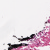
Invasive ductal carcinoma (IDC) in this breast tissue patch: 0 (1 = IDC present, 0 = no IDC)